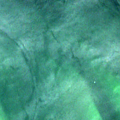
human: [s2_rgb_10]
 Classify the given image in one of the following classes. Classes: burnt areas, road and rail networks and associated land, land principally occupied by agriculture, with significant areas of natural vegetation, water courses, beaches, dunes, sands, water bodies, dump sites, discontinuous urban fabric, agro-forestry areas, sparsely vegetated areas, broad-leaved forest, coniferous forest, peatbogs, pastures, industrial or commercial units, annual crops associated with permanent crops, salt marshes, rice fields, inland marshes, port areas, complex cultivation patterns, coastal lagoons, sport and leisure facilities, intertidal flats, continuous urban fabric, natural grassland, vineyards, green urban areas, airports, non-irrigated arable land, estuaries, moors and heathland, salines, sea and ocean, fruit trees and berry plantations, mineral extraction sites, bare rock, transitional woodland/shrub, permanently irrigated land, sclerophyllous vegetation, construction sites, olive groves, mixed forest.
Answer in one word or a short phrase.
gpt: continuous urban fabric